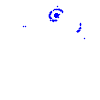
Particle: electron